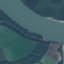
Label: River